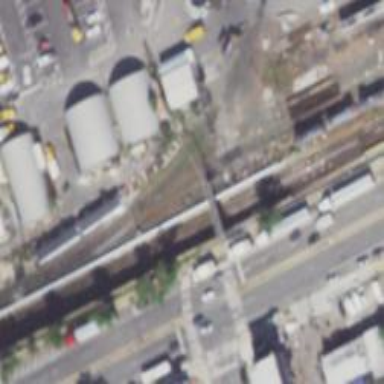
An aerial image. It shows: Level crossing along the railway.